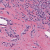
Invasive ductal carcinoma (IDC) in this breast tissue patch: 1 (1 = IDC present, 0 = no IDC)